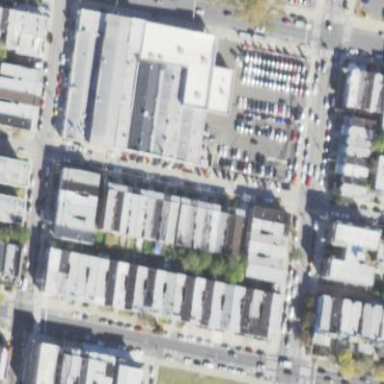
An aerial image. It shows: Building housing car shop.